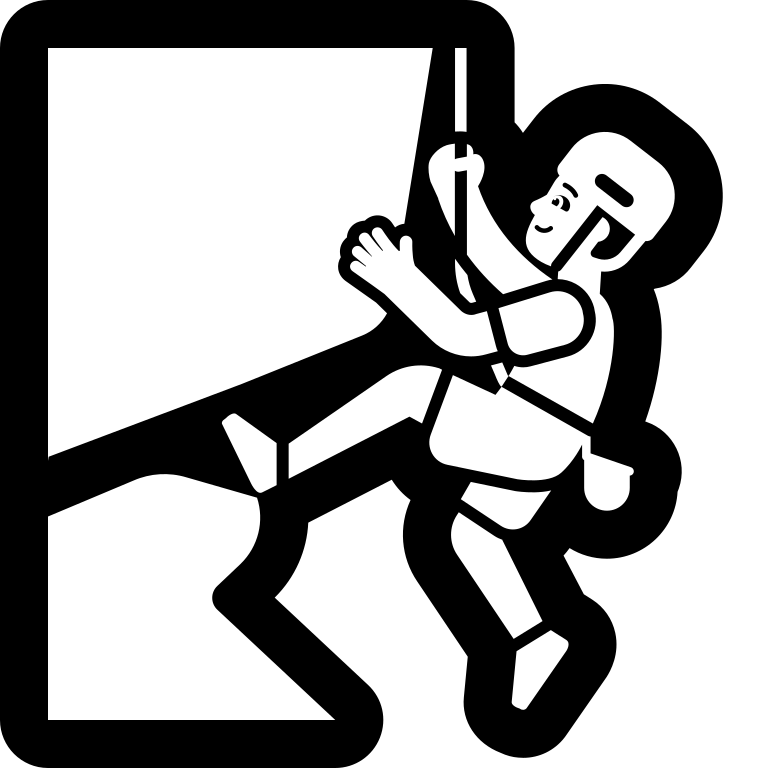
man climbing high contrast default